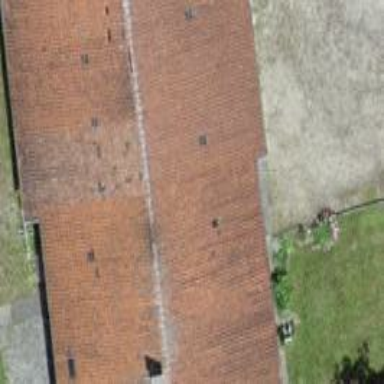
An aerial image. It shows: Farm building.